Interaction volume radius: 10 \u00c5
Interaction volume height: 35 \u00c5
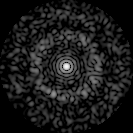
Disorder parameter: 0.8206